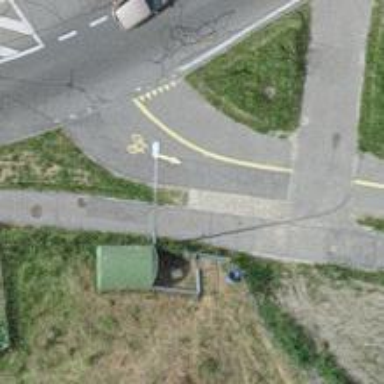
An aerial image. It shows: Pole serving as support.